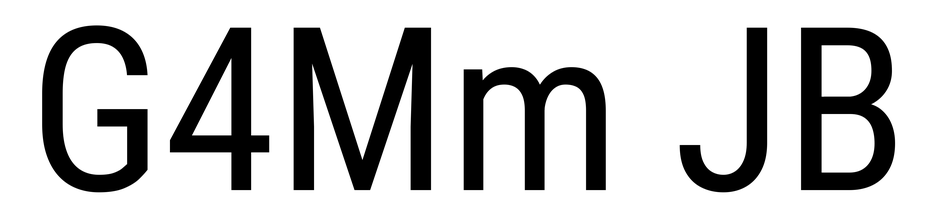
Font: Roboto_Condensed_Regular